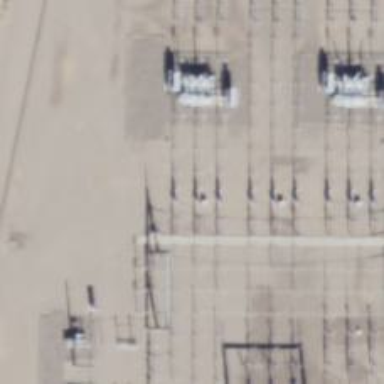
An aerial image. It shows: Switch used for power control.